Question: I need many bar plots to display horizontally. I've tried many ways and found grid.arrange to be hopeful except for the x-axis label issues.
'''
library(ggplot2)
library(gridExtra)
x1 = c("x","x","y","x","y","x")
x2 = c("NicholasKimseyLayerDad","GumpedJinseiLacks","NicholasKimseyLayerDad","NicholasKimseyLayerDad"
,"GumpedJinseiLacks","GumpedJinseiLacks")
fail = c("F","P","F","F","P","F")
D1=data.frame(x1,fail)
p1 = ggplot(D1,aes(x=x1,fill=fail)) + geom_bar() +geom_text(stat='bin',aes(label=..count..),vjust=-0.3,size=4,color="red")+
theme(legend.position="none",axis.title.y=element_blank(),axis.text.x = element_text(angle = 90, hjust = 1))
p2 = ggplot(D1,aes(x=x2,fill=fail)) + geom_bar() +geom_text(stat='bin',aes(label=..count..),vjust=-0.3,size=4,color="red")+
theme(legend.position="none",axis.title.y=element_blank(),axis.text.x = element_text(angle = 90, hjust = 1))
grid.arrange(p1,p2,ncol=2)
'''

Please run the code and I appreciate it really.
Is there anyway to fix the height of the bar plots so the x-axis labels starts from the same height? Thank you very much.
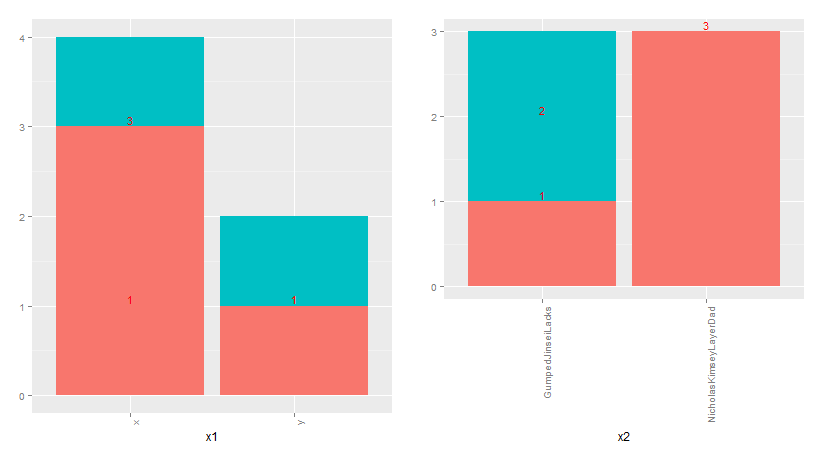
Answer: You can do
'''
library(gtable)
g1 = ggplotGrob(p1)
g2 = ggplotGrob(p2)
g = cbind(g1, g2, size="first")
g$heights = grid::unit.pmax(g1$heights, g2$heights)
grid::grid.newpage()
grid::grid.draw(g)
'''
or, more compactly,
'''
grid::grid.draw(gridExtra:::cbind_gtable(ggplotGrob(p1),ggplotGrob(p2)))
'''